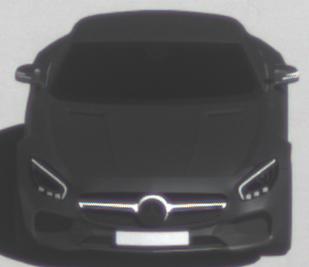
Make: Mercedes-Benz
Model: AMG GT Coupé
Detailed model: AMG GT (190) Coupé
Model produced from: 2014/10
Model produced until: 2017/01
Doors: 2
Color: gray
Road condition: dry road
Daytime: morning or afternoon
Contrast: high contrast